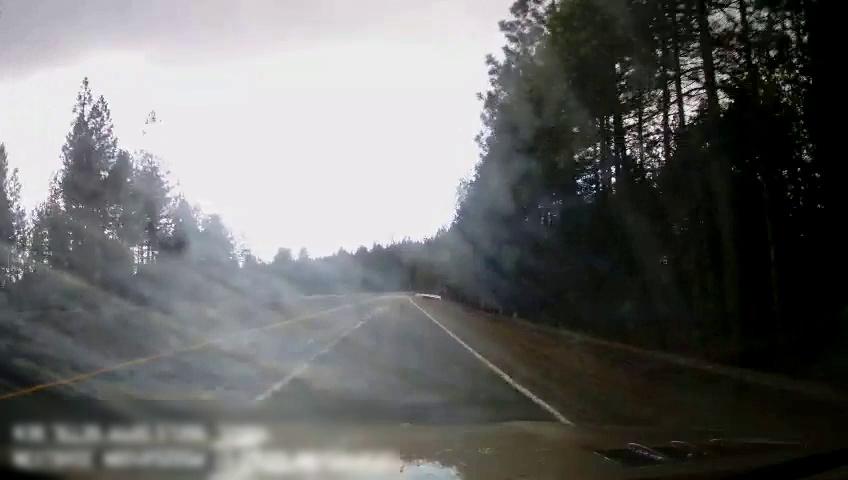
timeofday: Day
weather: Cloudy
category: Drivable Space
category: Lanes | Current Lane
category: Lanes | Current Lane
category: Lanes | Alternate Lane